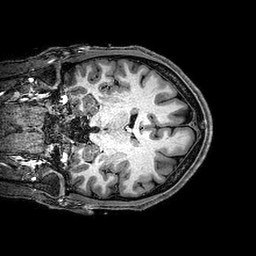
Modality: T1w
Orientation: coronal
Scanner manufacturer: philips
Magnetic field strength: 3 T
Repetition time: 0.008375 s
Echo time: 0.00387 s